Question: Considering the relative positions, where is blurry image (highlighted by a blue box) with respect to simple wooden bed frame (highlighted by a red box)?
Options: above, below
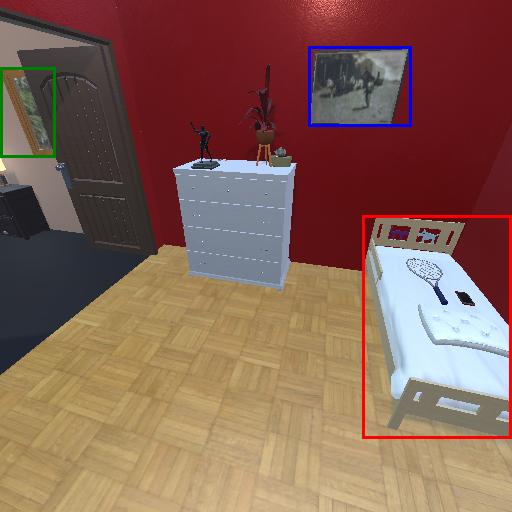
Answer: above